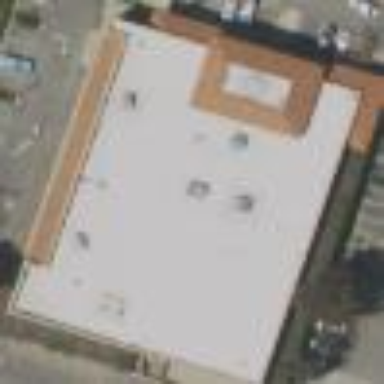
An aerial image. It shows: Retail building housing variety store.